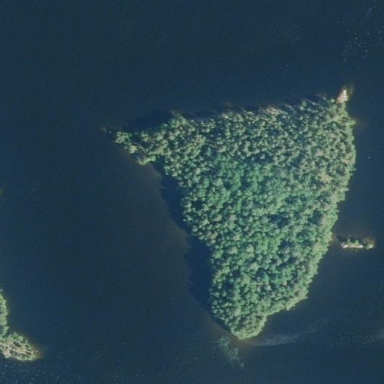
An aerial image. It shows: Island covered with woodland.